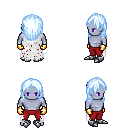
a pixel art fantasy rpg character, male body template, dark elf, purple skin, white tattered cape, red pants, white cyan long hairstyle, gold gloves, metal boots, four views (front, back, left, right), 2x2 character sprite sheet, small pixel art, hard edges, no anti-aliasing